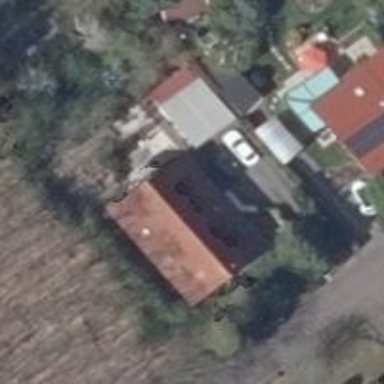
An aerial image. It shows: Simple and straightforward house.